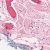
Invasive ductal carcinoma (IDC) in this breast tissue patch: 0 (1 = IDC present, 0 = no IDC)